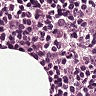
Metastatic tissue present: yes